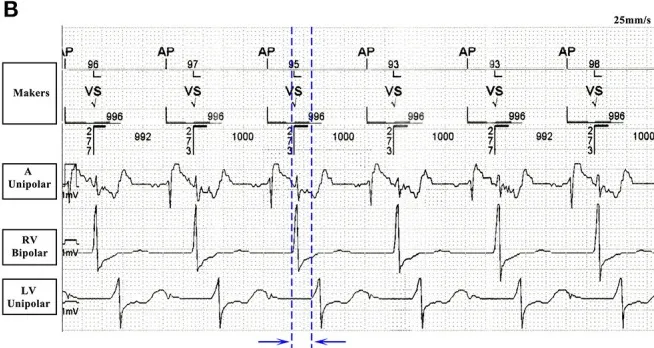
(B) The right ventricular-left ventricular interval is 200 ms in the absence of ventricular pacing.
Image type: electrography (ekg)